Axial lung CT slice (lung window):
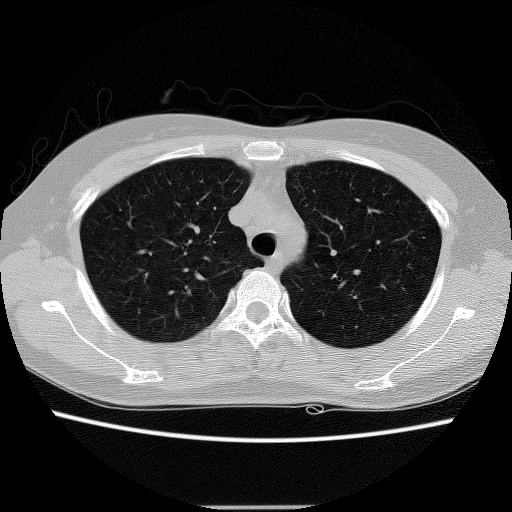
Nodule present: no